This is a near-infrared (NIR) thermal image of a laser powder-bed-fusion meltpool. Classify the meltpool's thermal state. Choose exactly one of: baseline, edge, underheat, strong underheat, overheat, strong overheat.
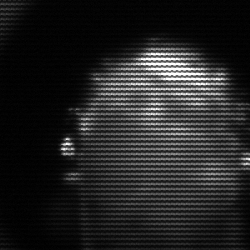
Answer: baseline